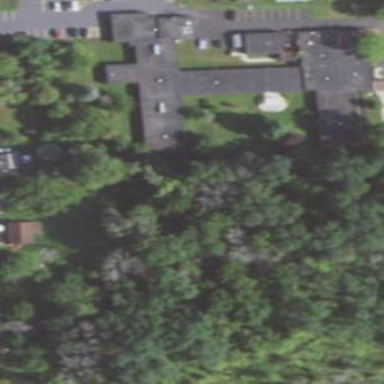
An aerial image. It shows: Nursing home building.